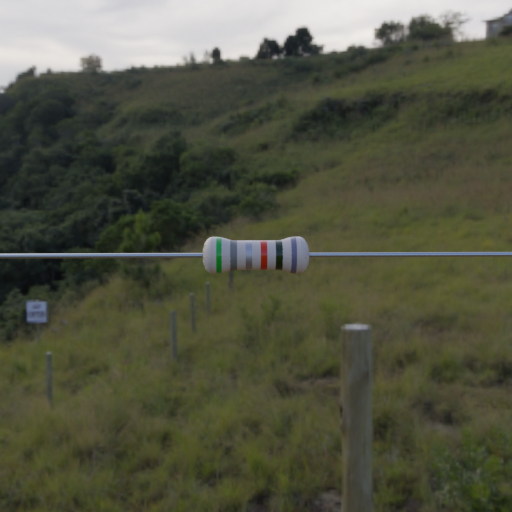
Resistor colour bands (in order): green, gray, silver, red, black, gray